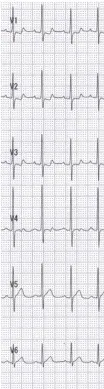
Cardiologic evaluation at 7 months old. A chest radiograph showing cardiomegaly, pulmonary congestion, and consolidation (B).
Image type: electrography (ekg)